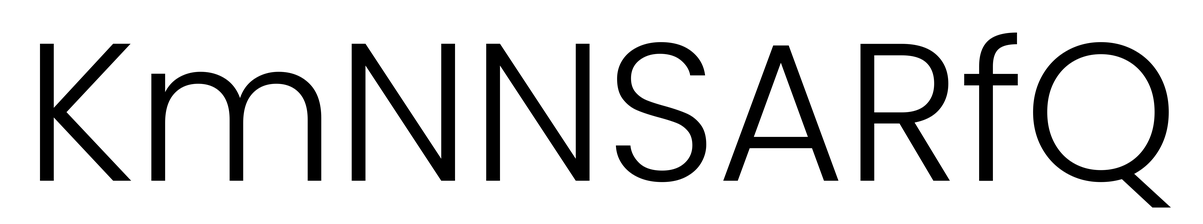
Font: Poppins-Light